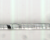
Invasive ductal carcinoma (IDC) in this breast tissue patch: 0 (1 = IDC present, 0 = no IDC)